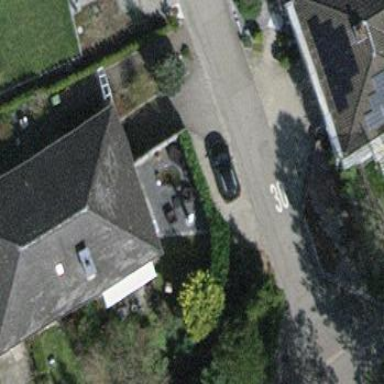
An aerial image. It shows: Detached building.